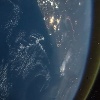
Label: water